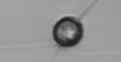
Label: Acanthoica_quattrospina